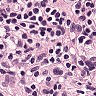
Metastatic tissue present: yes